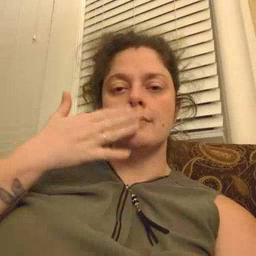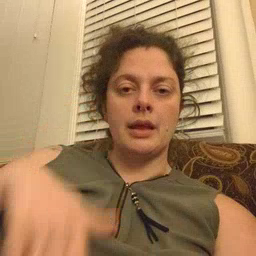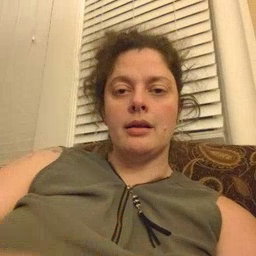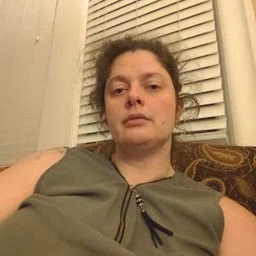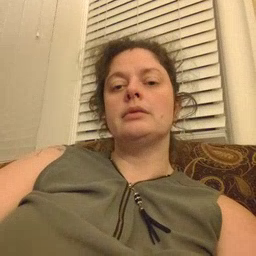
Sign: bad